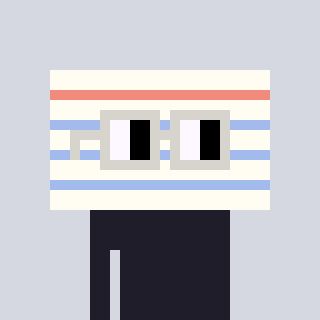
a pixel art character with square light gray glasses, a empty notebook page-shaped head and a hotbrown-colored body on a cool background